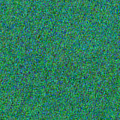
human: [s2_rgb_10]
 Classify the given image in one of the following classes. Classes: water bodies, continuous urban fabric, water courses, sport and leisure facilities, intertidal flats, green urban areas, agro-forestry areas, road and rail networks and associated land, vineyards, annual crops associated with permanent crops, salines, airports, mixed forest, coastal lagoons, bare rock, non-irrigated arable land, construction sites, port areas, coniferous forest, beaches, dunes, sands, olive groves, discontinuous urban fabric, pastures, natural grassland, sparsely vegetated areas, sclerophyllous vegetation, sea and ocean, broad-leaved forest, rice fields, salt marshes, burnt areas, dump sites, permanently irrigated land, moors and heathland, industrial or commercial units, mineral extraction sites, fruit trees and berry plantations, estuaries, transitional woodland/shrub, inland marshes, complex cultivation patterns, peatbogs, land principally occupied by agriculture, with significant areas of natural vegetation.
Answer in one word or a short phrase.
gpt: sea and ocean